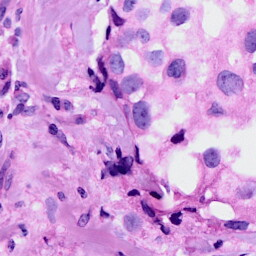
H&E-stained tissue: Breast